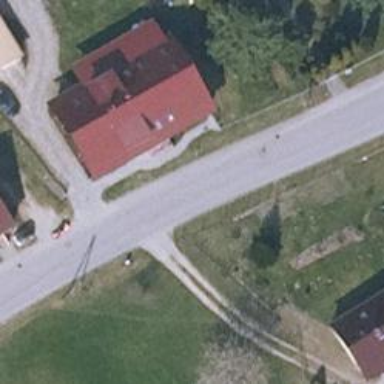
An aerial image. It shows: Asphalt road classified as tertiary.